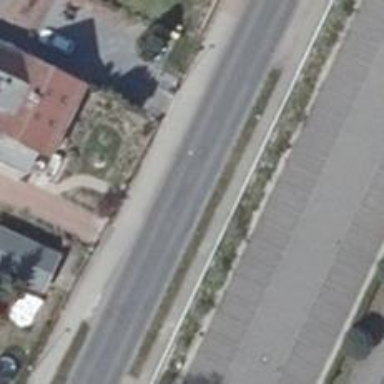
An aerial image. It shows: Tertiary road with asphalt surface. There is cycle track on the right side of the road.